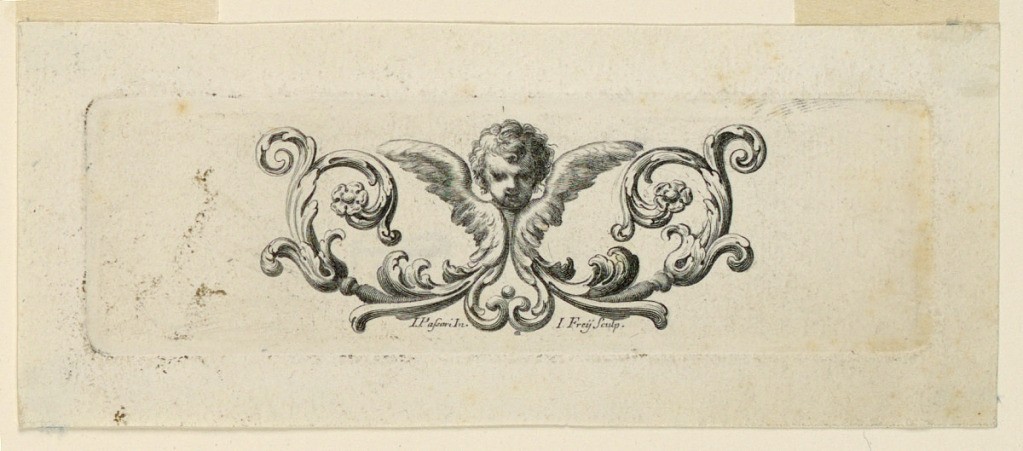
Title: Vignette
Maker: Jakob Frey, Swiss, active Italy, 1681 - 1752
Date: ca. 1715
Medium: Engraving on paper
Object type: Print
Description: A cherub in the center of two acanthus scrolls.